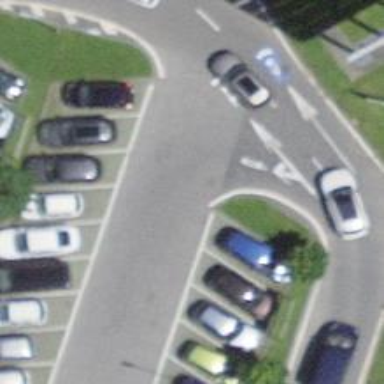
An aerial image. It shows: Parking aisle designated as service road.